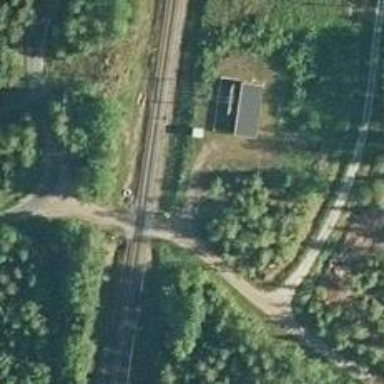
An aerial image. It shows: Level crossing with lights and saltire markings.